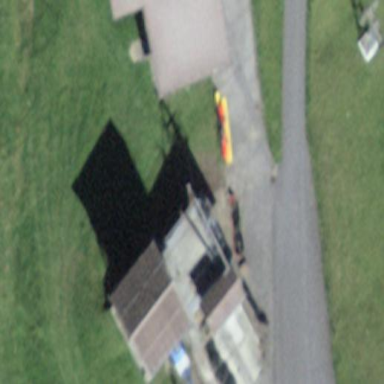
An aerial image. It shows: Garage.